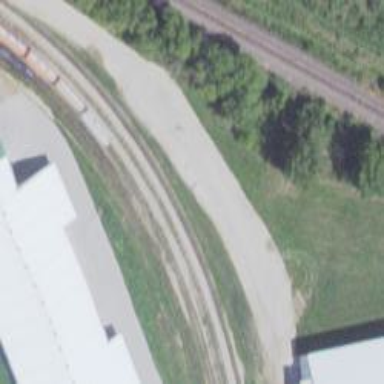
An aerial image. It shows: Rail spur service.